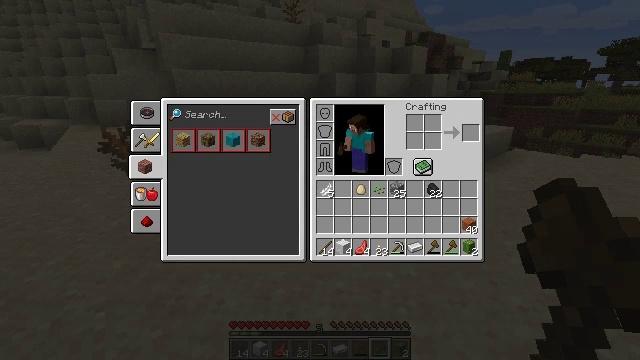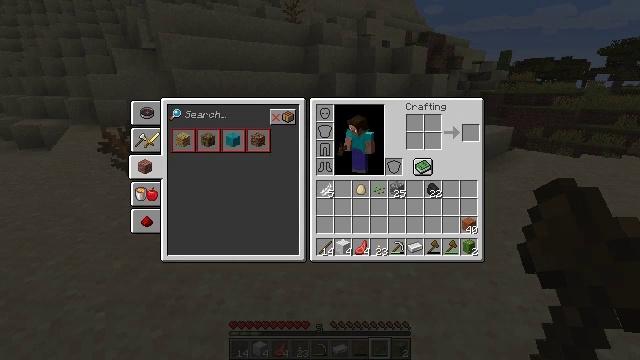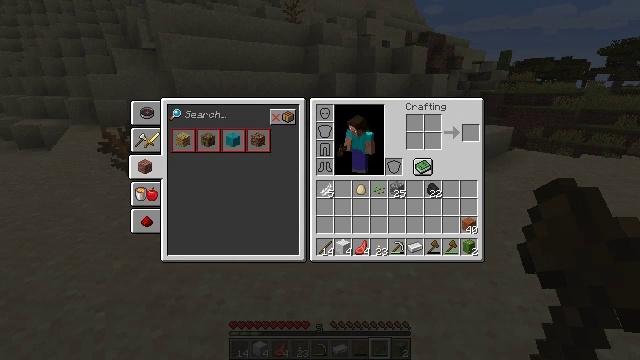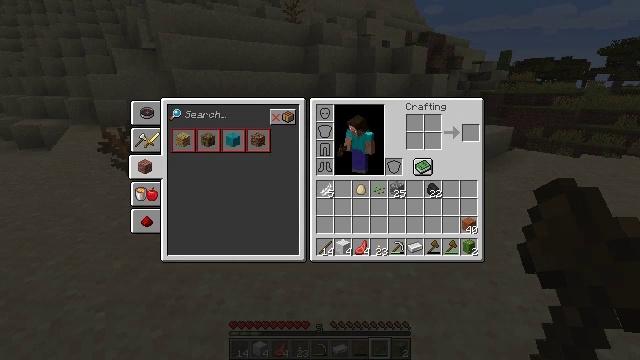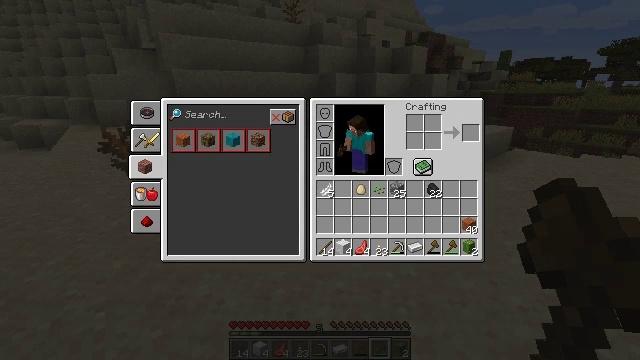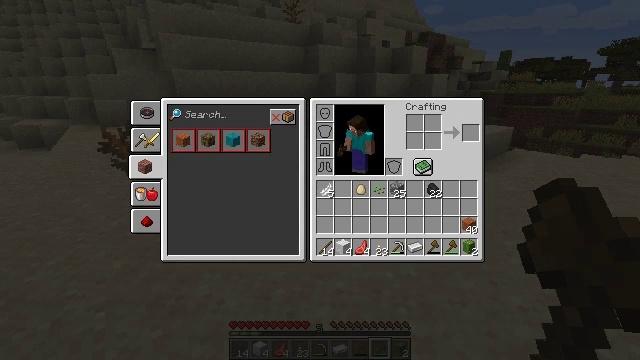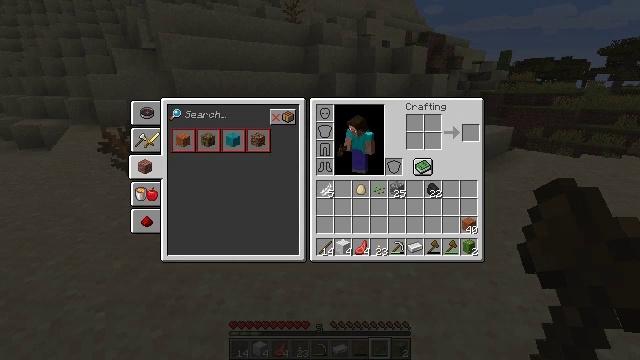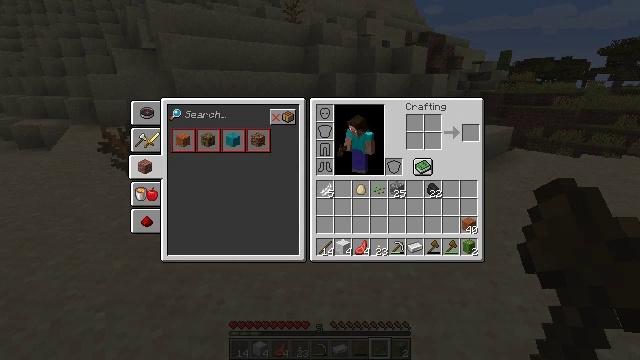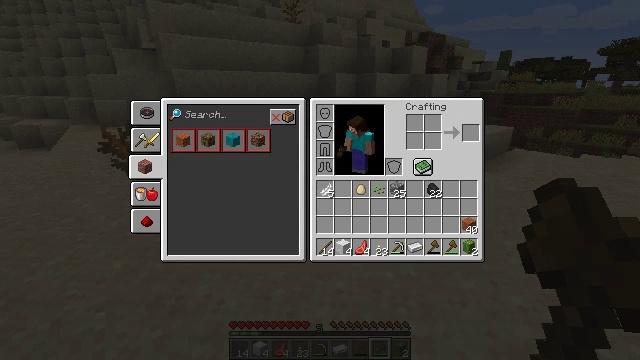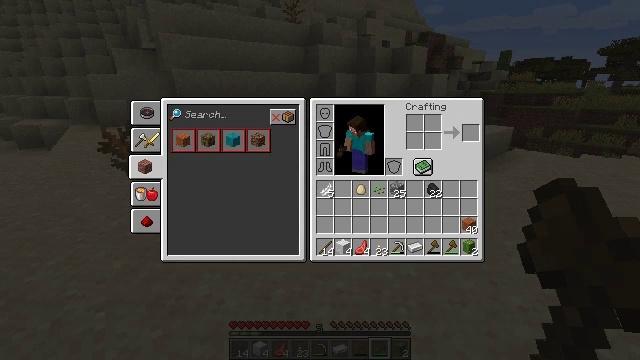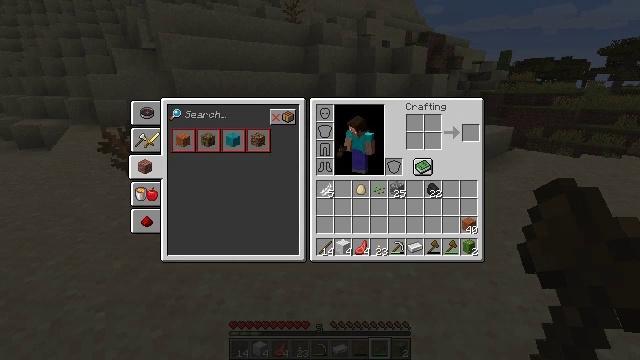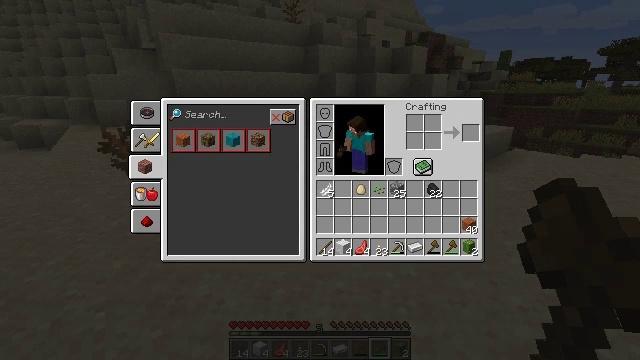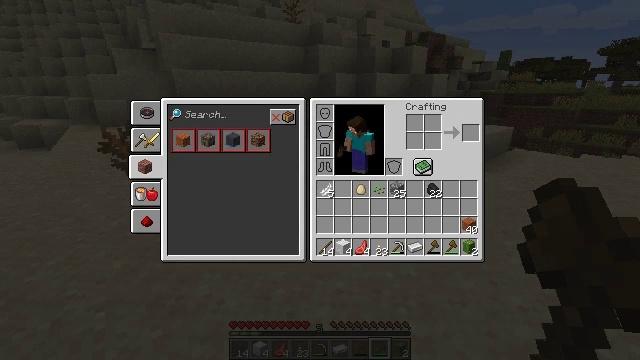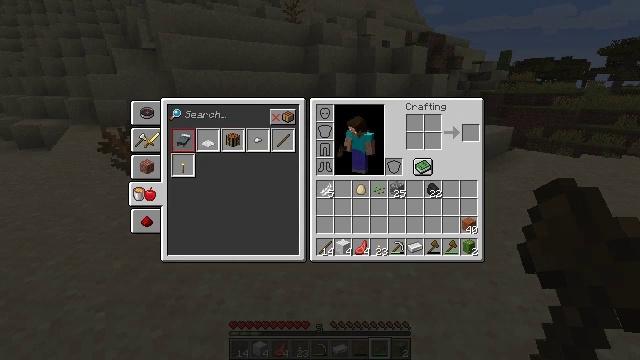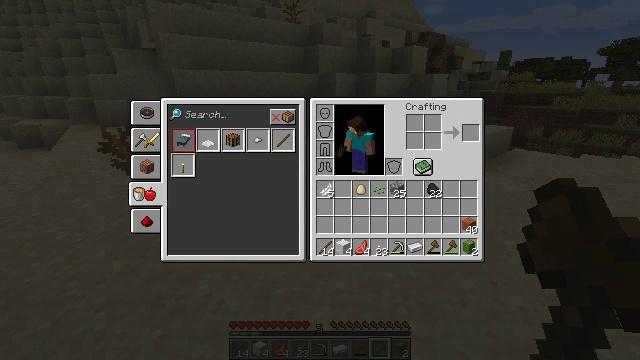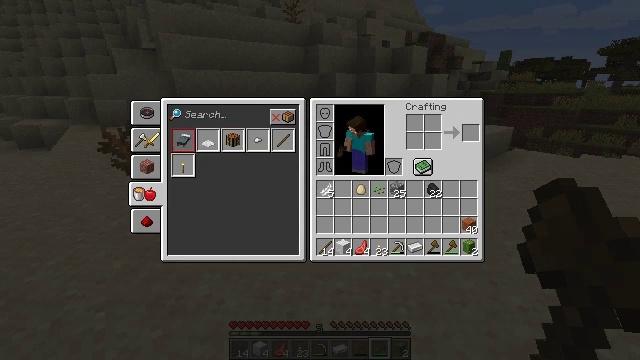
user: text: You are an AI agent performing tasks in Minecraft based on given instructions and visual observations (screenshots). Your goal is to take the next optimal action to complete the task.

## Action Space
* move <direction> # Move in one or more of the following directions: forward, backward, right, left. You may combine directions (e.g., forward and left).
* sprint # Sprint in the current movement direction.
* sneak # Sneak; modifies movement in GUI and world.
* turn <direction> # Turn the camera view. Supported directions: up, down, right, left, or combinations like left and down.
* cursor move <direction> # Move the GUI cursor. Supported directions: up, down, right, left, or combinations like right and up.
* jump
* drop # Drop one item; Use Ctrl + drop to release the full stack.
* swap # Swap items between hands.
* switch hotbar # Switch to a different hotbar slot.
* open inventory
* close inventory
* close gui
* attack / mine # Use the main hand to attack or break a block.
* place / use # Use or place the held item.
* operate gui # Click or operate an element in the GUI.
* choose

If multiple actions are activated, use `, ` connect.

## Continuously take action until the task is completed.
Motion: motion action
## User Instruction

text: Break the sand block.
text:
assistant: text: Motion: no_op
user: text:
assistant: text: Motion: no_op
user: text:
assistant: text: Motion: no_op
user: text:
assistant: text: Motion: no_op
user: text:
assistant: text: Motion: operate gui
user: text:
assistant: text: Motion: operate gui
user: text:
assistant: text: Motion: operate gui
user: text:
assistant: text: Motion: no_op
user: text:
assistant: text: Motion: no_op
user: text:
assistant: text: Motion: no_op
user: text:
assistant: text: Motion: no_op
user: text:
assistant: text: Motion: no_op
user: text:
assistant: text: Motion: operate gui
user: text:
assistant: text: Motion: operate gui
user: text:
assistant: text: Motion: operate gui
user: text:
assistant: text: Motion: no_op
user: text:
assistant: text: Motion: no_op
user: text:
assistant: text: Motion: no_op
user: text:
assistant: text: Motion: no_op
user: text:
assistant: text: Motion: no_op
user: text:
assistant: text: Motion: no_op
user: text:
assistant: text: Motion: no_op
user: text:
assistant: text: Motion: no_op
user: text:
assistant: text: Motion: no_op
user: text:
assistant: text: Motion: operate gui
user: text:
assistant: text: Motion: operate gui
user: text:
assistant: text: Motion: operate gui
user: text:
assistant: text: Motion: no_op
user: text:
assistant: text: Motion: no_op
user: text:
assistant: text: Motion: cursor move up